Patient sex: M
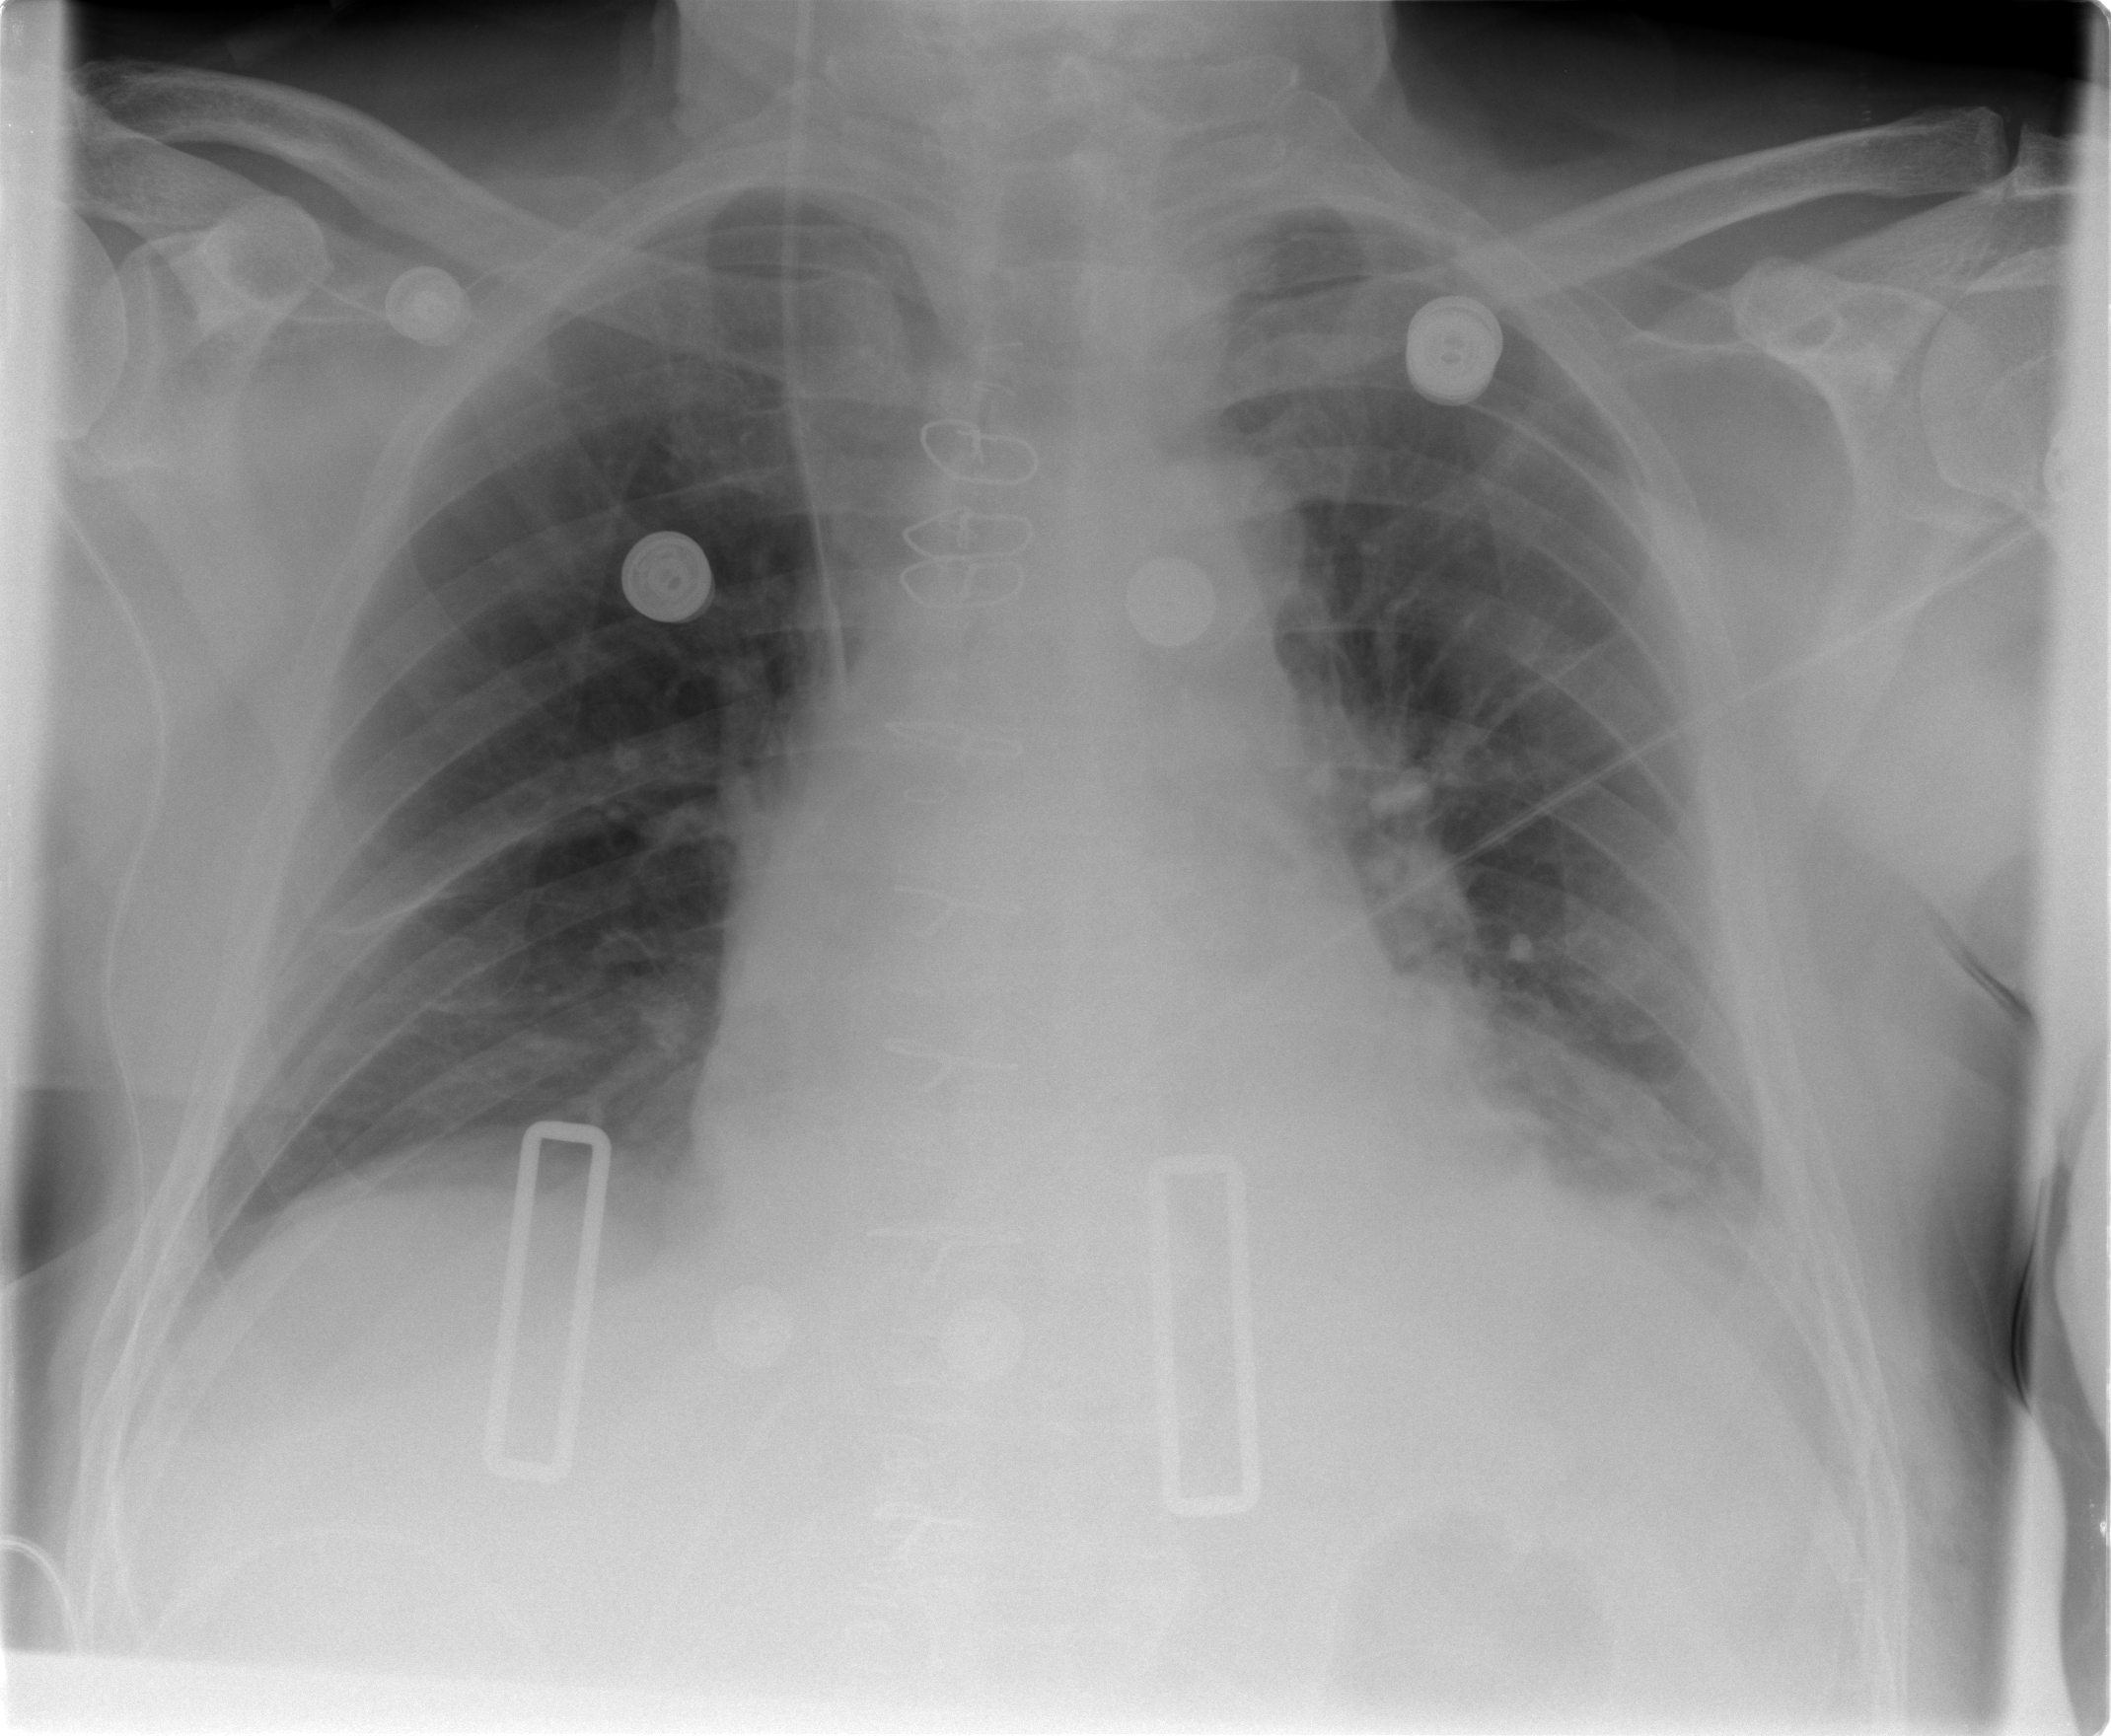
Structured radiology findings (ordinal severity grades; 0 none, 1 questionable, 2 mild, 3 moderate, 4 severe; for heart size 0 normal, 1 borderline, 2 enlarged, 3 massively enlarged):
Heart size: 1
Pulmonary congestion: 1
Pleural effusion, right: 0
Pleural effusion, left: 2
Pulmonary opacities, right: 0
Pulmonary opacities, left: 0
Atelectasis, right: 2
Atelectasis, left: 2